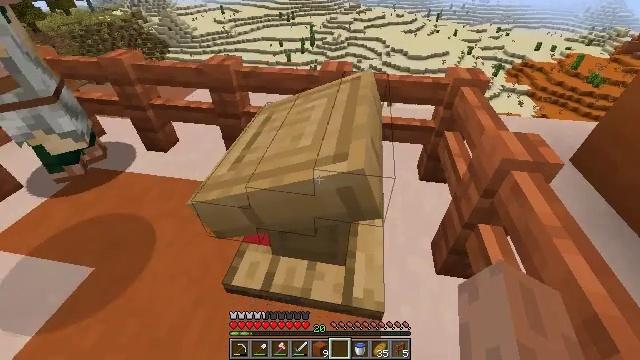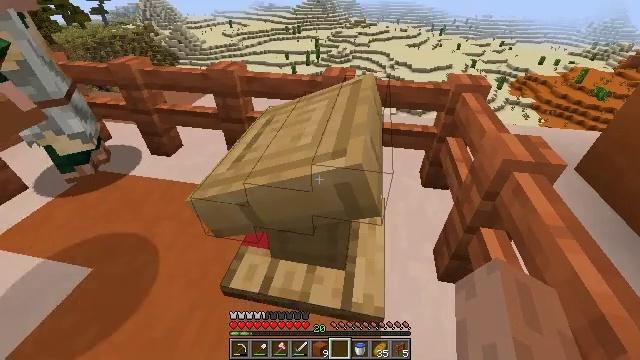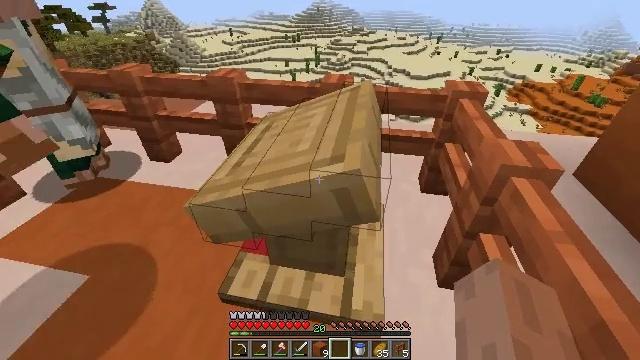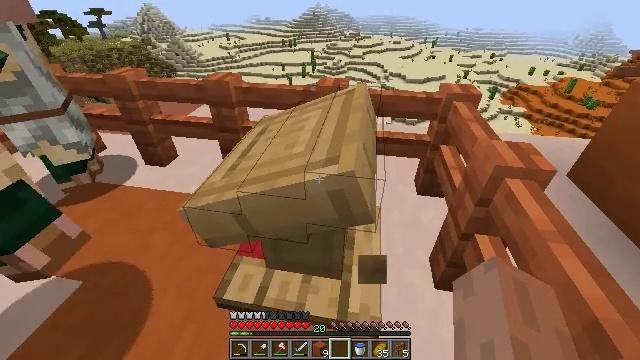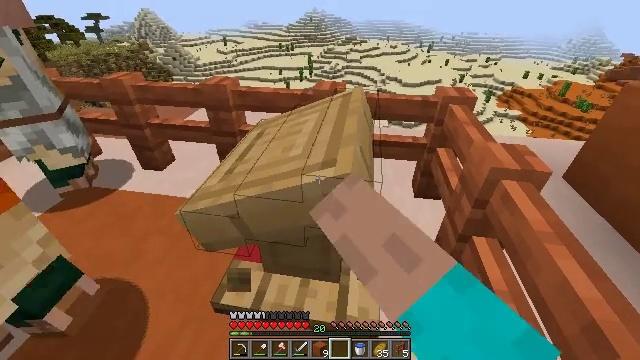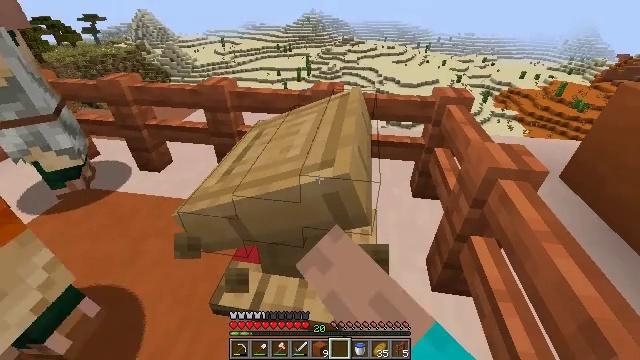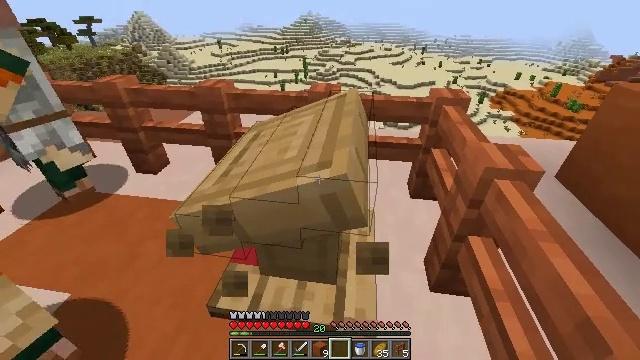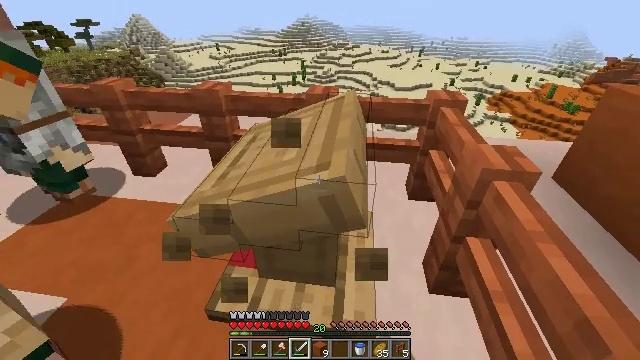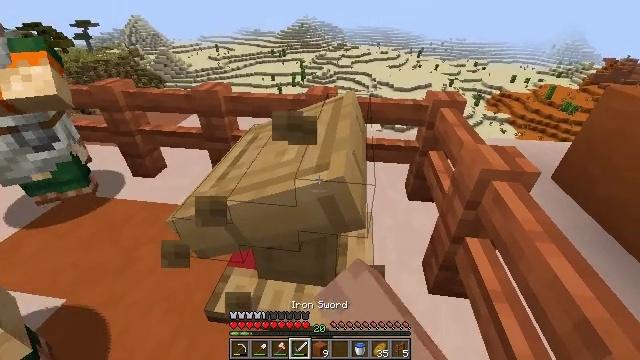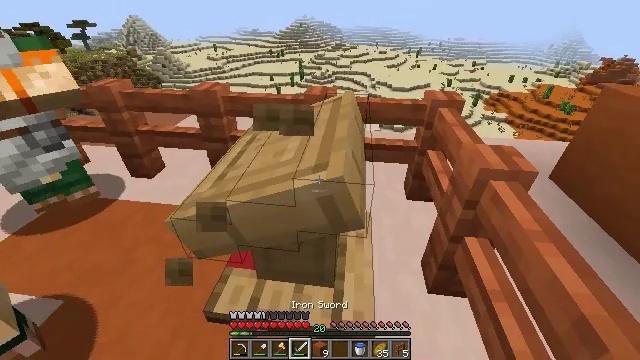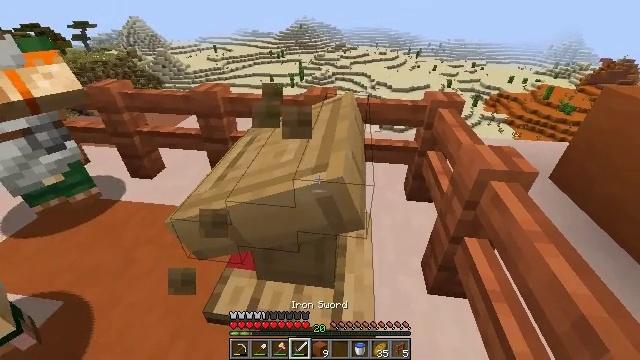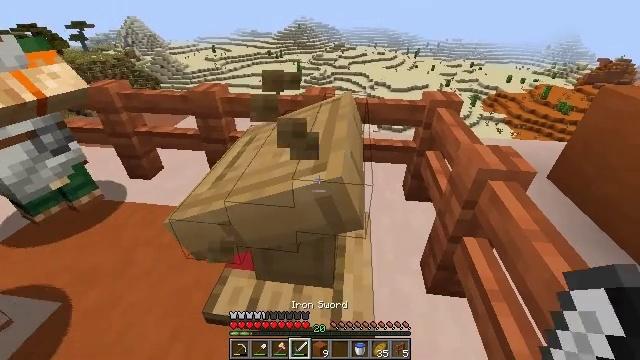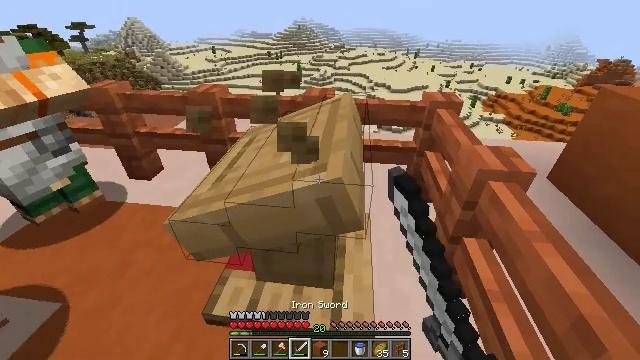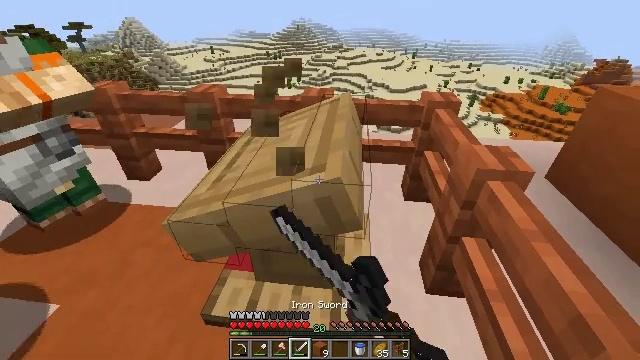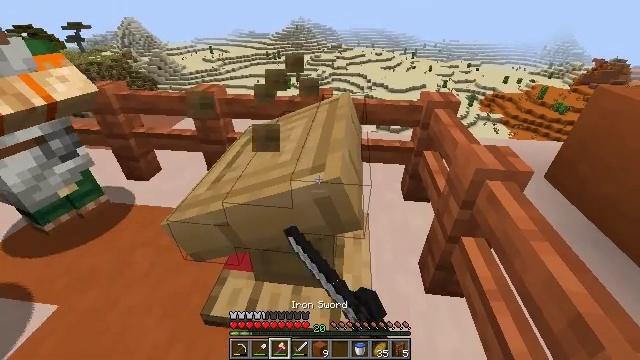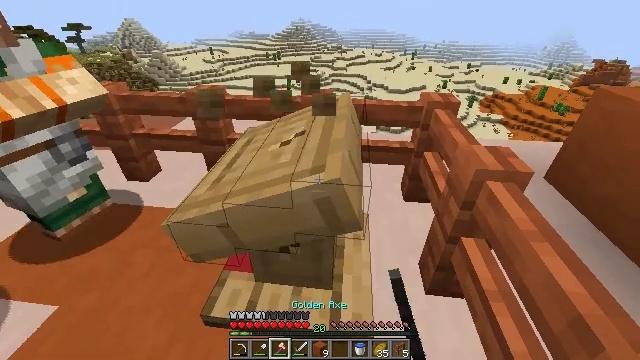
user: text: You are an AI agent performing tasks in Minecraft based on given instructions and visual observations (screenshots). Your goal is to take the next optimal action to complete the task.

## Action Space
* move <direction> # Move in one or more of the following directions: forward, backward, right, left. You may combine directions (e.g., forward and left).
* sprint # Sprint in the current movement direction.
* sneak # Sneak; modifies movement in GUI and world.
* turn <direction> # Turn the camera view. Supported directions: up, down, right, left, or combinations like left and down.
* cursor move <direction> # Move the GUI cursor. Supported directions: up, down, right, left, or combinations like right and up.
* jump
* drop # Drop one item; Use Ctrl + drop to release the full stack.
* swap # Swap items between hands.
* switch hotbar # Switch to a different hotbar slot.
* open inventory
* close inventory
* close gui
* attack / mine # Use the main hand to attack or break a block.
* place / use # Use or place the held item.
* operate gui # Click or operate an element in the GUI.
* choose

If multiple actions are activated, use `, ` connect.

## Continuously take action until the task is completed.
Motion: motion action
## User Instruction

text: Retrieve the lectern from the structure.
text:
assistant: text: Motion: turn left and up
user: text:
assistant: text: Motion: turn up
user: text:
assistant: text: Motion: attack / mine
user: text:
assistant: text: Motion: attack / mine
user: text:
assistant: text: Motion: attack / mine
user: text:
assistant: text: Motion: attack / mine
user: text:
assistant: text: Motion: attack / mine, switch to hotbar 4
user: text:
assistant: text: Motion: attack / mine, switch to hotbar 4
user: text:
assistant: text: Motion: attack / mine, switch to hotbar 4
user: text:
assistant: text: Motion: attack / mine, switch to hotbar 4
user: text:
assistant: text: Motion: attack / mine
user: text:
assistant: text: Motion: attack / mine
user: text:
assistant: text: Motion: attack / mine
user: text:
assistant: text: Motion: attack / mine, switch to hotbar 3
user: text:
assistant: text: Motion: attack / mine, switch to hotbar 3
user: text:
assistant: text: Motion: attack / mine, switch to hotbar 3
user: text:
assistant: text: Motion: attack / mine
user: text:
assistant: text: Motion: attack / mine
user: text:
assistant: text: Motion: attack / mine
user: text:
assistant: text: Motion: attack / mine
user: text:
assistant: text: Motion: attack / mine
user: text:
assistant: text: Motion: attack / mine
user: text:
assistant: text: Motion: attack / mine
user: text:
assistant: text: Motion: attack / mine
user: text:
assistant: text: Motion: attack / mine
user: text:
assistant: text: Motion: attack / mine